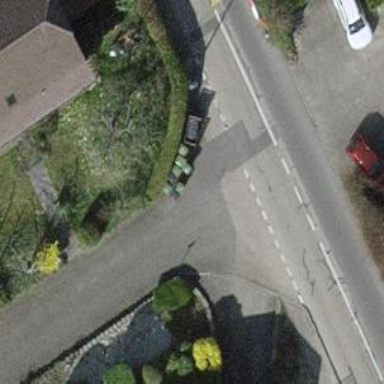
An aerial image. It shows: Driveway with sidewalk.